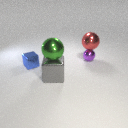
small blue metal cube in front of small purple metal sphere